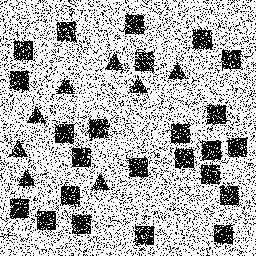
Squares: 24
Triangles: 8
Stars: 0
Total shapes: 32